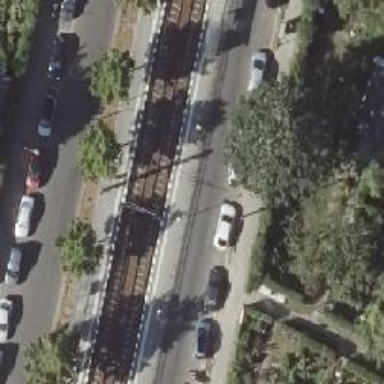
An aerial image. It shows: Tram stop.